Field crop: maize
Growth stage: 2
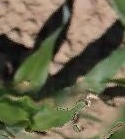
Species: maize